Question: I'm wondering if anyone knows a way to create an UIAlertController as an action sheet that looks like the one from the new Music app in iOS 8.4
What I want is to split my buttons into groups as in the image below. As you can see there is a space between "Crear una lista Genius" and "Anadir a una lista...".
Thank you.

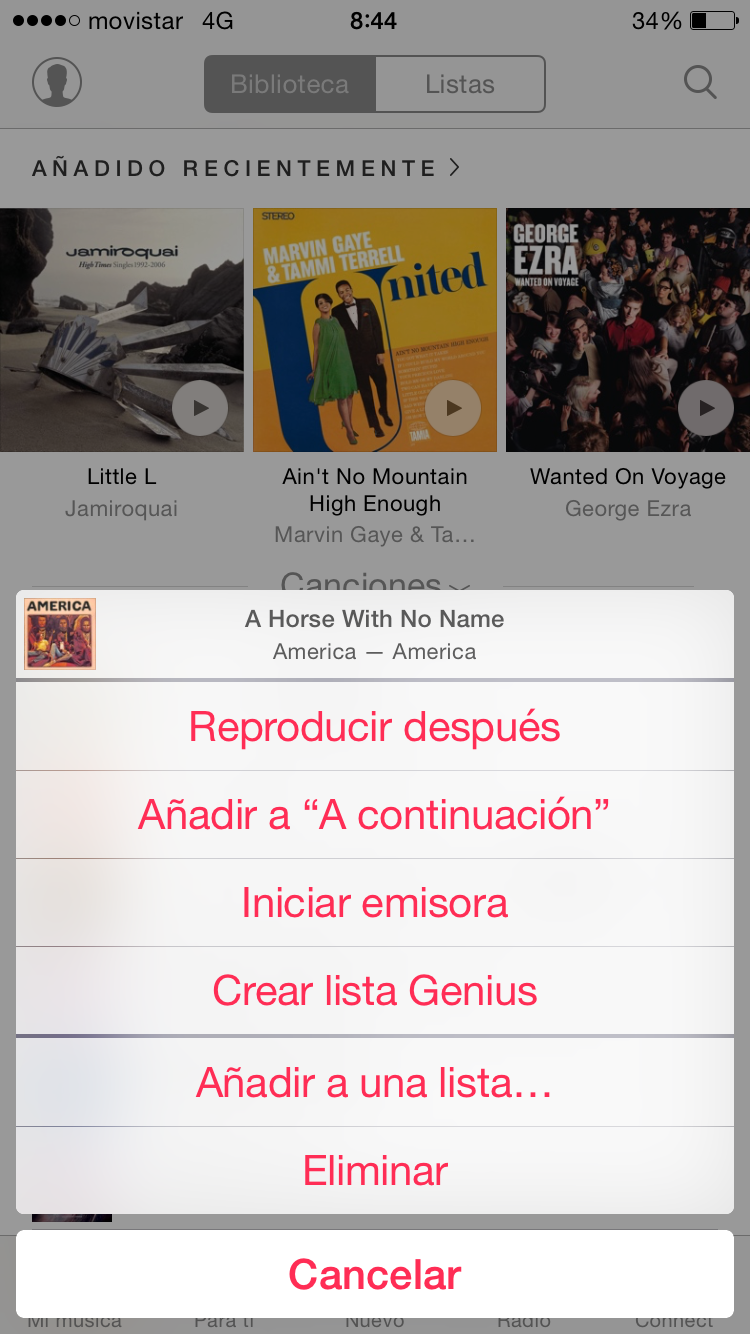
Answer: Apple uses UIAlertController's private APIs, which can be found in <URL>